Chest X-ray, AP view. Patient: 35 years old, sex M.
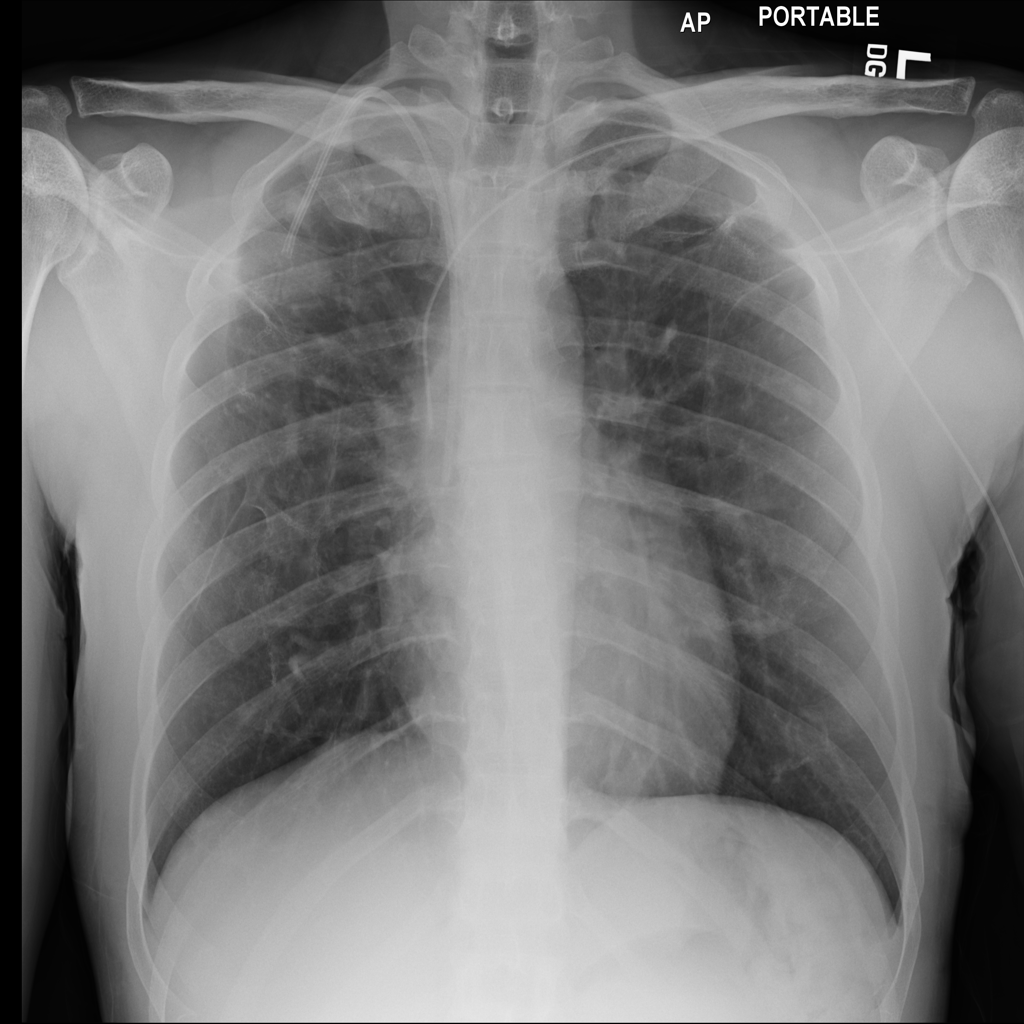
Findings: No Finding